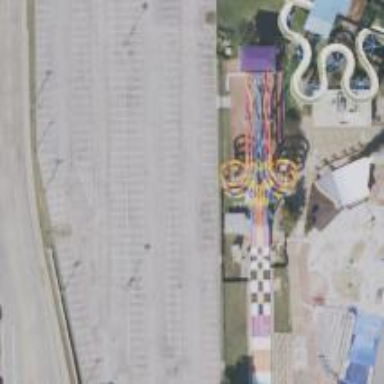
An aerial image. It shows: Water slide attraction.